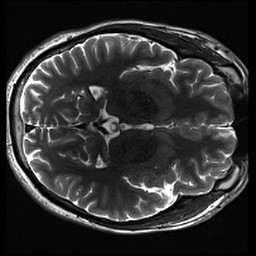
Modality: inplaneT2
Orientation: axial